Field crop: maize
Growth stage: 2
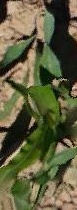
Species: maize